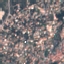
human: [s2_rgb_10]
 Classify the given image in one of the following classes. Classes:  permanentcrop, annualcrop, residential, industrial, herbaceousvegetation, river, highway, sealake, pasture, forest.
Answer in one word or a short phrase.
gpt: Residential